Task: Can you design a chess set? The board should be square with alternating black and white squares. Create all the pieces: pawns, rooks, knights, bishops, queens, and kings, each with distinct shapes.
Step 1284:
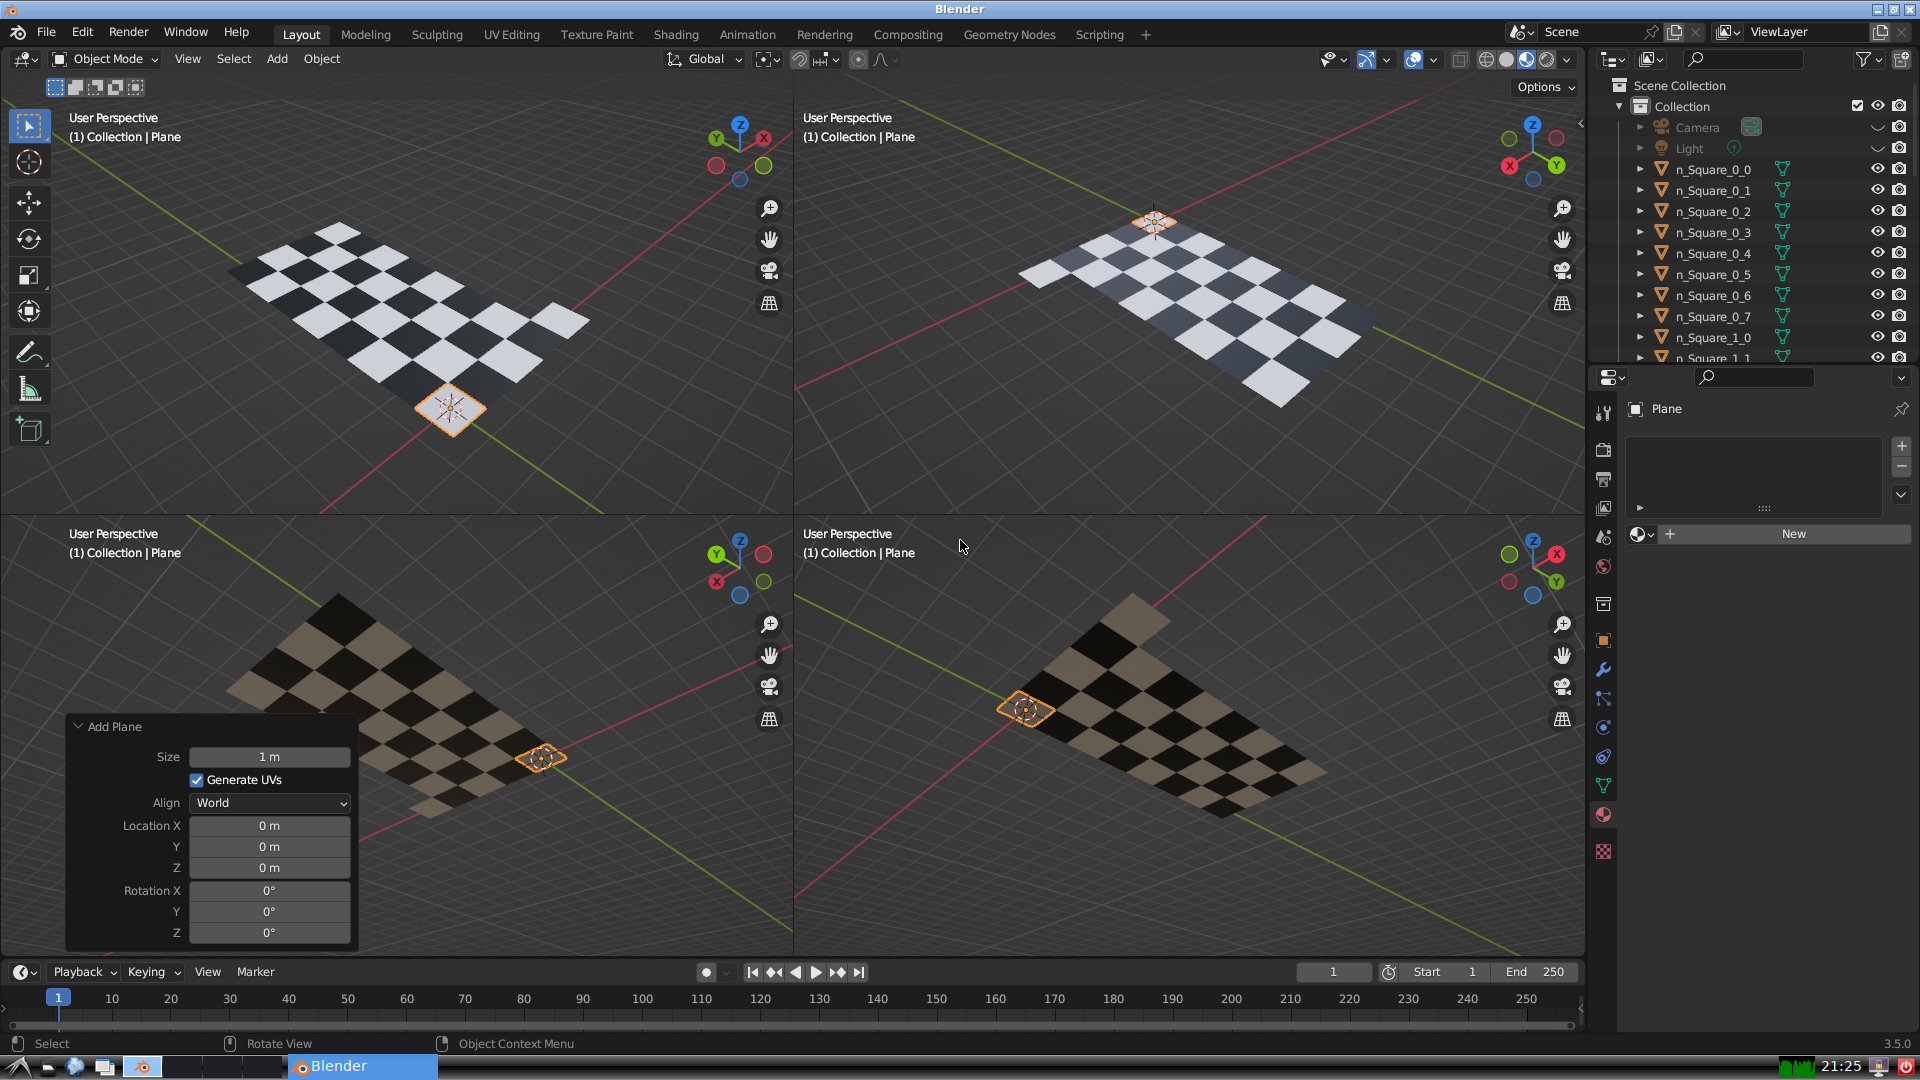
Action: {"key_press": ['Ctrl, Home']}